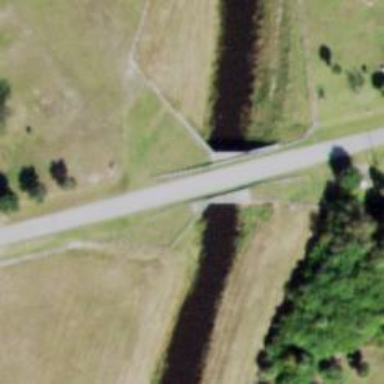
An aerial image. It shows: Canal.